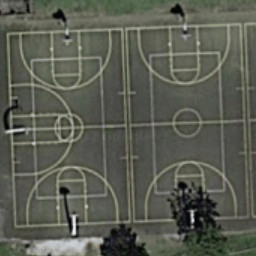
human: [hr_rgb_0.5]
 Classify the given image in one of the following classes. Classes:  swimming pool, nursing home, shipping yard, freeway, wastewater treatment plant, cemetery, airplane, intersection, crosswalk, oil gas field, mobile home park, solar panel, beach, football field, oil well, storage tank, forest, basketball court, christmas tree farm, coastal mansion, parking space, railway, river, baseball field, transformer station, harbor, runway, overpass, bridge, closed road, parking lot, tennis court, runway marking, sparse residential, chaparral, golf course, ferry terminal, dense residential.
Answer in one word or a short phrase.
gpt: basketball court